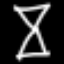
Label: hourglass